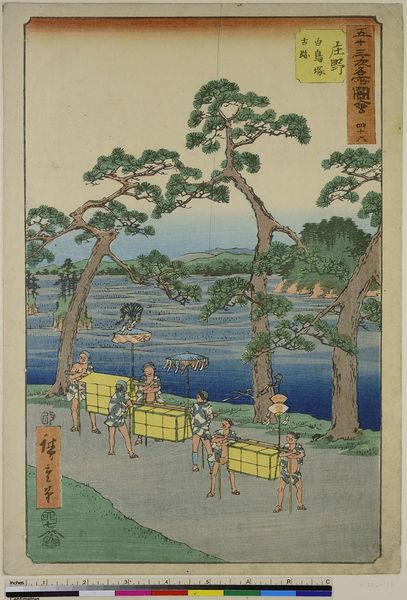
Titel: Shono: Hügelgräber der Kofun-Zeit in Shiratori, Blatt 46 aus der Serie: Bilder der 53 Stationen des Tokaido
Künstler: Utagawa Hiroshige
Standort: Hamburg
Institution: Museum für Kunst und Gewerbe Hamburg
Schlagwörter: baum, blau, himmel, wasser, bäume, fluss, gelb, grün, see, braun, weg, strauch, person, holzschnitt, japan, stadtansicht, asien, druckgraphik, druckgrafik, schirme, china, kiefer, blauer himmel, zeit, reisende, farbholzschnitt, tourismus, reisen, landschaften, landschaftsdarstellung, edo, reproduktionen, druckerzeugnisse, sträucher, gewässer, sänfte, ukiyo, reisegepäck, gepäck, tuschmalerei